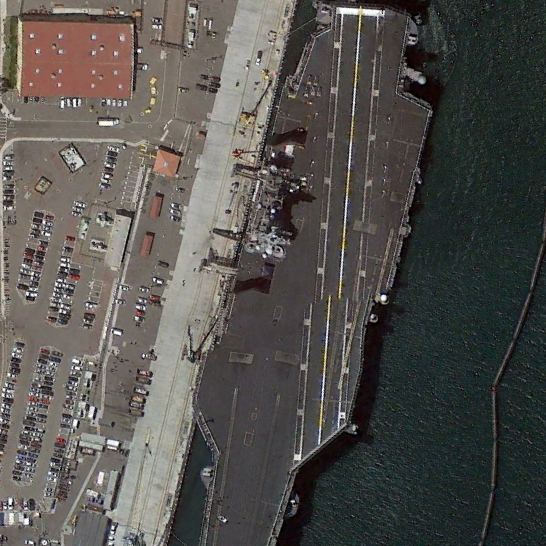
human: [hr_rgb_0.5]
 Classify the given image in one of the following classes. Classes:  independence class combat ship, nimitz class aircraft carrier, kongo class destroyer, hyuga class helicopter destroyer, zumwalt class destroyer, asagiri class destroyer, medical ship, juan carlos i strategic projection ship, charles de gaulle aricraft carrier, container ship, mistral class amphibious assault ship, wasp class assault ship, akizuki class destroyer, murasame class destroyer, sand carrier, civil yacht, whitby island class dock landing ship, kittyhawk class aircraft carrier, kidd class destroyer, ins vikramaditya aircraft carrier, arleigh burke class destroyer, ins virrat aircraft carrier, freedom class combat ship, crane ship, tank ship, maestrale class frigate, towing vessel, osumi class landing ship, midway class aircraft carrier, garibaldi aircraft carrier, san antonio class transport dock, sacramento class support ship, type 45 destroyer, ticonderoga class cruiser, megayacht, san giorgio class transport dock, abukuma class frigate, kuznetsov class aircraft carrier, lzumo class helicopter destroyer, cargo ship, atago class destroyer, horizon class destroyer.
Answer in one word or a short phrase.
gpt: Nimitz class aircraft carrier